Question: I am coding a Xamarin application and I wish to add the MonoDroidToolkit as a project to my current solution. I have done this correctly, and my solution builds.
I now need to add a reference in my application to the MonoDroidToolkit project.
I have selected the "Edit References" option in the References folder. I then browse to the projects tab to select the project. The project is listed there, however I cannot select the project because of this description:
> com.refractored.monodroidtoolkit (incompatible target framework:
MonoAndroid, Version=v4.2)
Here is an screenshot of the description:

I have changed the target framework of each project to be the same and also to be automatic, however, no matter what target framework I select, I cannot add the reference because of the above description.
I have done a check on the Mono.Android reference in each of my projects. In my current project, the description is version 4.1 Support and the MonoDroidToolkit is version 4.2 support.
Is this that the problem is? How can I easily update the 4.1 Support reference to be the latest? Can I get NuGet to do this, or is there another way to update all my references?
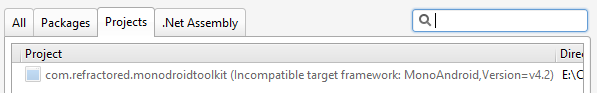
Answer: In the same solution an Android project can only reference another project if its target framework is the same version or a lower version.
You can change your project's target framework version by right clicking the project in the Solution window, selecting Options, then selecting Build - General. At the top is the Target Framework for that project. If you change that to Android 4.2 (Jelly Bean) then you should be able to reference the MonoDroidToolkit project.
The simplest way to use MonoDroidToolkit is to install it from <URL>.